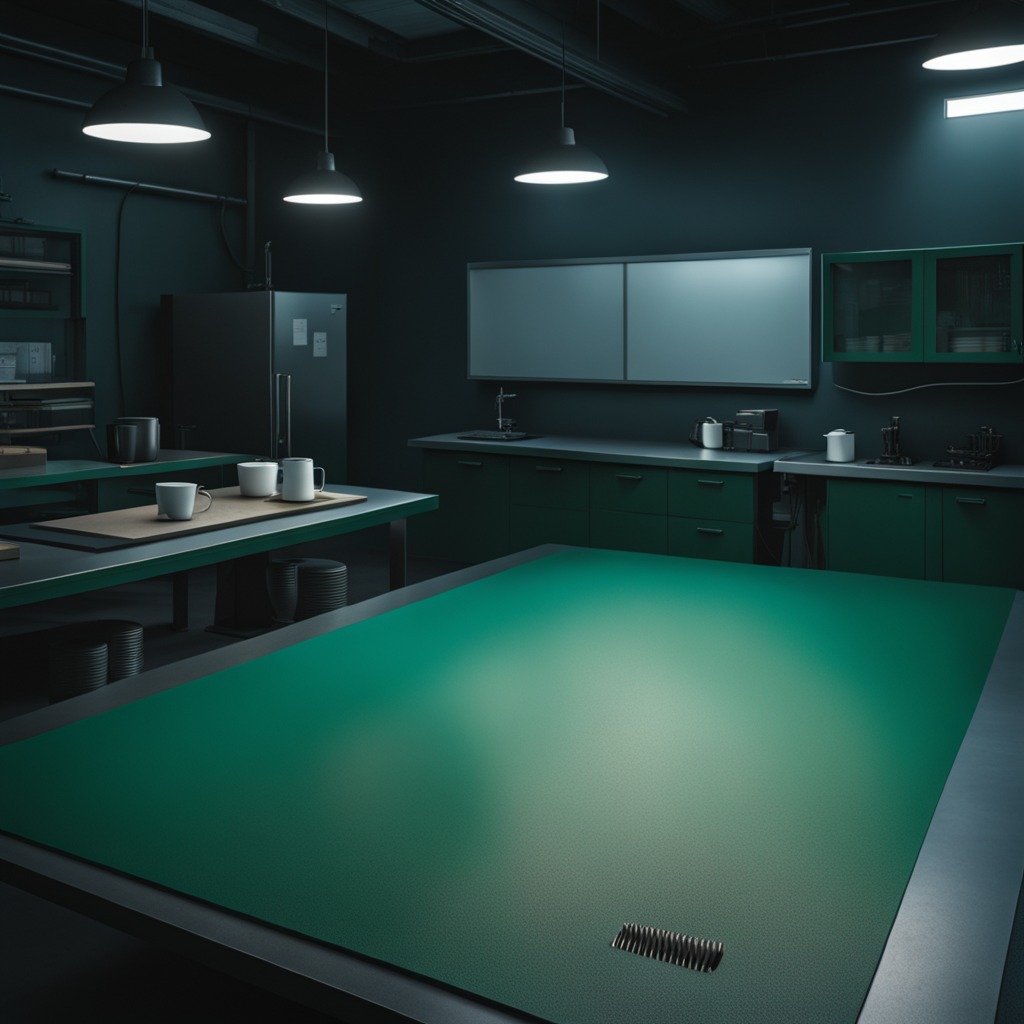
A coiled metal spring lying on the tabletop